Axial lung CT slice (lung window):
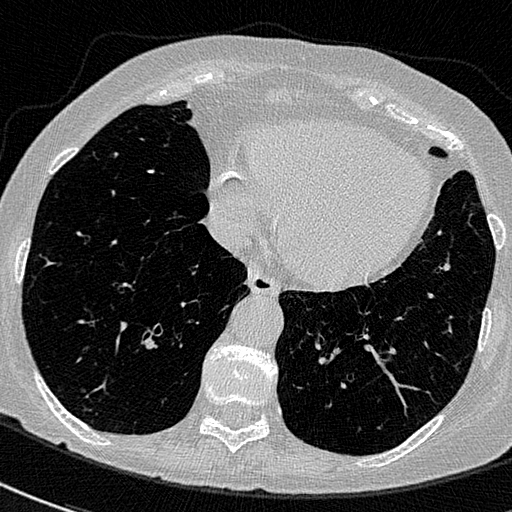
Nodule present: no